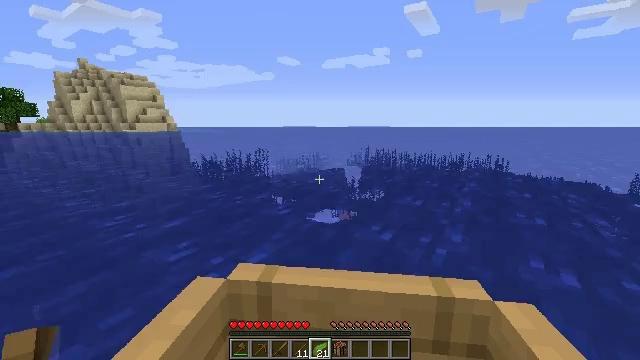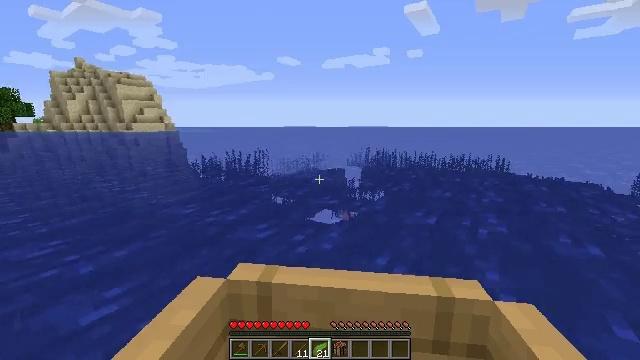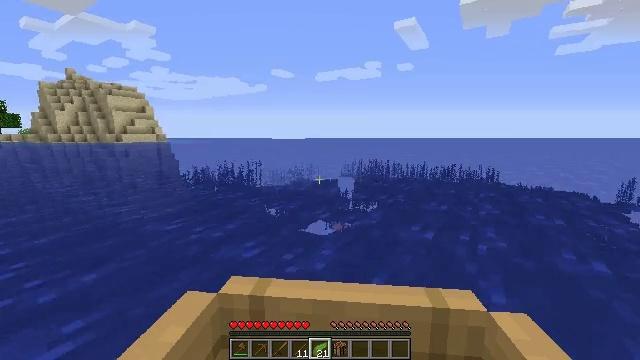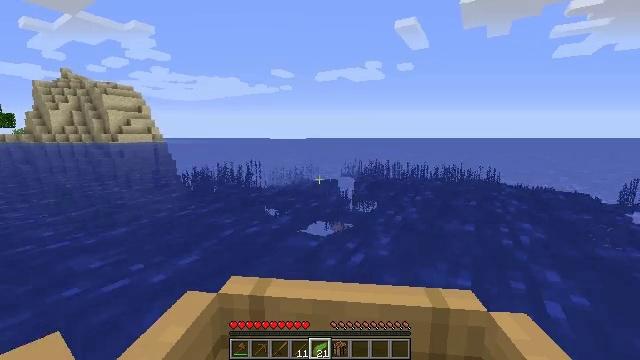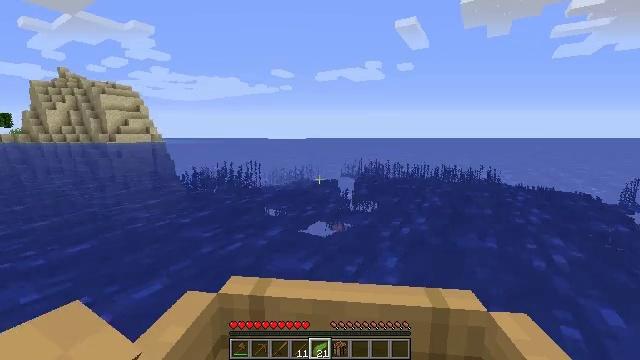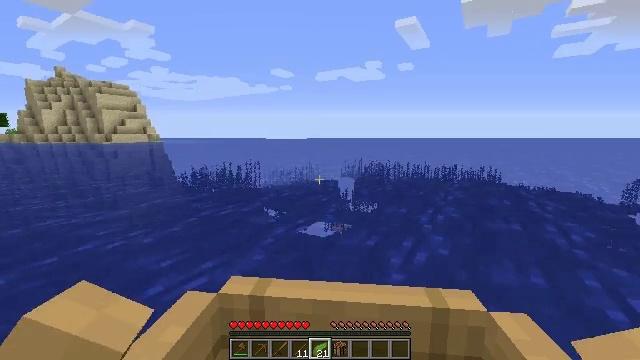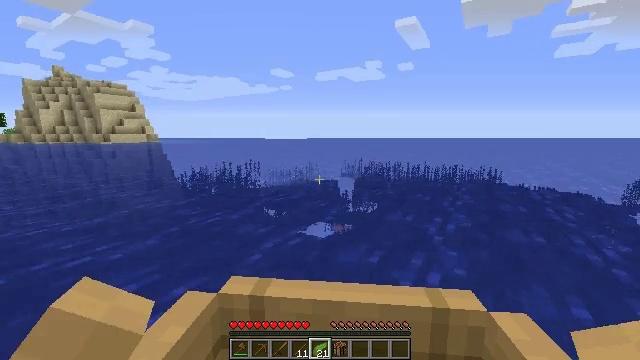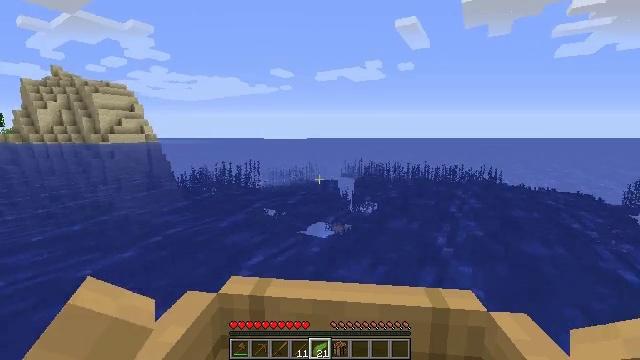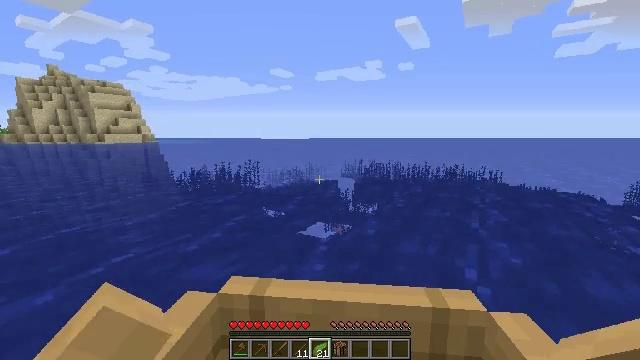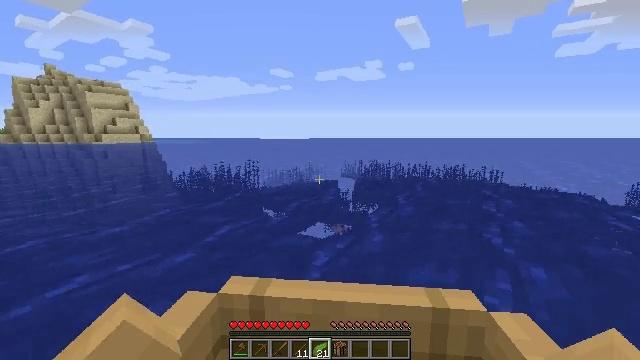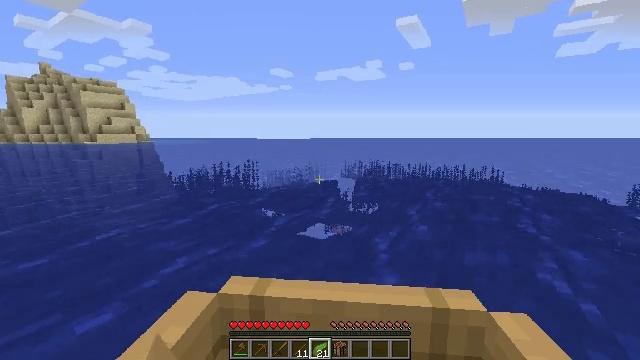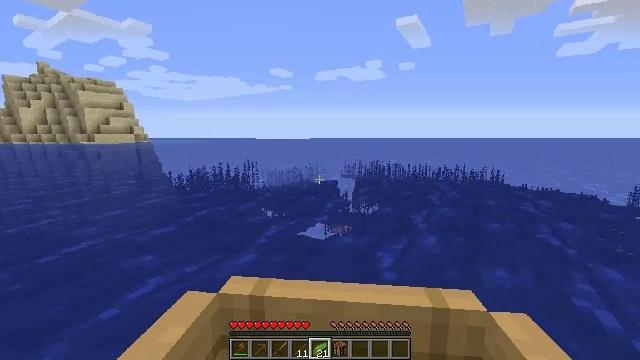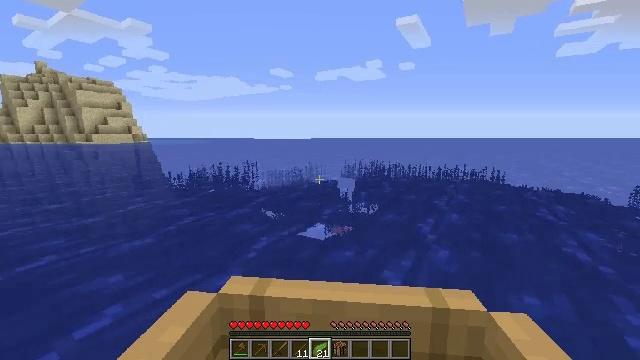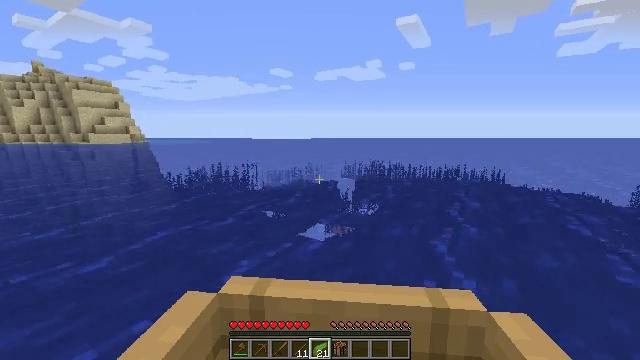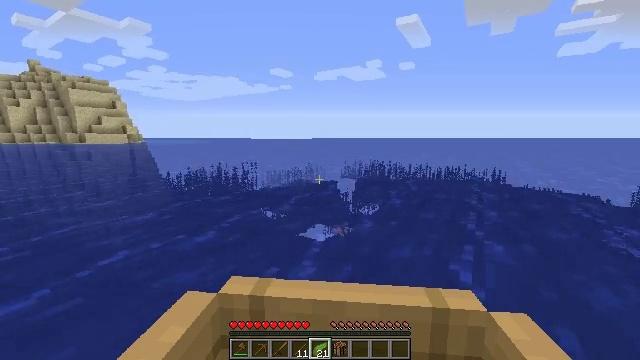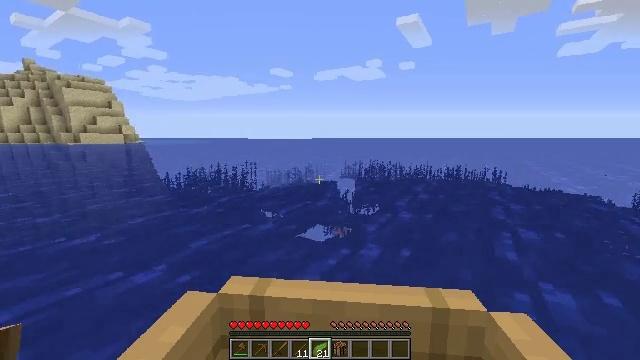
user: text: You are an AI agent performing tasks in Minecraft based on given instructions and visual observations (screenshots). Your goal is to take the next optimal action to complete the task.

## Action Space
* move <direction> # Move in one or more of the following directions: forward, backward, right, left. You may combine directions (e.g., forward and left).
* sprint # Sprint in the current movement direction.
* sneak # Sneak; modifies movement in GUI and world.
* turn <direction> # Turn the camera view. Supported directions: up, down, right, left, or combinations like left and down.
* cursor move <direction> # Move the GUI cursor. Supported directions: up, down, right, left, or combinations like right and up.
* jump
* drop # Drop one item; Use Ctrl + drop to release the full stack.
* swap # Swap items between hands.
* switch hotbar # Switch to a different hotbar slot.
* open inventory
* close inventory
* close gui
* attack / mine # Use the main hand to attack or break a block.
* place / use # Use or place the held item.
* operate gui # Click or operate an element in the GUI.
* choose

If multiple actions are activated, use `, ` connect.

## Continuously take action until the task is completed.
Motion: motion action
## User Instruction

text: Remove kelp and place it on the ground.
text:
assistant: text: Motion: move forward
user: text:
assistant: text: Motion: move forward, turn right and up
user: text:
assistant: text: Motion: move forward
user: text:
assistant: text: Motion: move forward
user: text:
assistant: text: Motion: move forward
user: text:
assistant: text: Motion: move forward
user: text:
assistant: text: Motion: move forward
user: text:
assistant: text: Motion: move forward
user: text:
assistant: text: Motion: move forward
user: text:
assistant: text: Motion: move forward
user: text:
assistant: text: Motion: move forward
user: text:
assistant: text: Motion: move forward
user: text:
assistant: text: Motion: move forward
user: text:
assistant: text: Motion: move forward
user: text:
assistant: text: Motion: move forward
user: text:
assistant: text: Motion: move forward
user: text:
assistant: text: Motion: move forward
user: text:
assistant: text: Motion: move forward
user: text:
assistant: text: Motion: move forward
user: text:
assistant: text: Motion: move forward
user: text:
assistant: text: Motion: move forward
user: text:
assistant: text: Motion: move forward
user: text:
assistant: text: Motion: move forward, turn right
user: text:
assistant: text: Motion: move forward, turn right
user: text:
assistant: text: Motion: move forward, turn right
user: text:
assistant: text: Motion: move forward, turn right and down
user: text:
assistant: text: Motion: move forward, turn right
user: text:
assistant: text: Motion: move forward
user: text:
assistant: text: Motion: move forward
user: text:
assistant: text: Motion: move forward